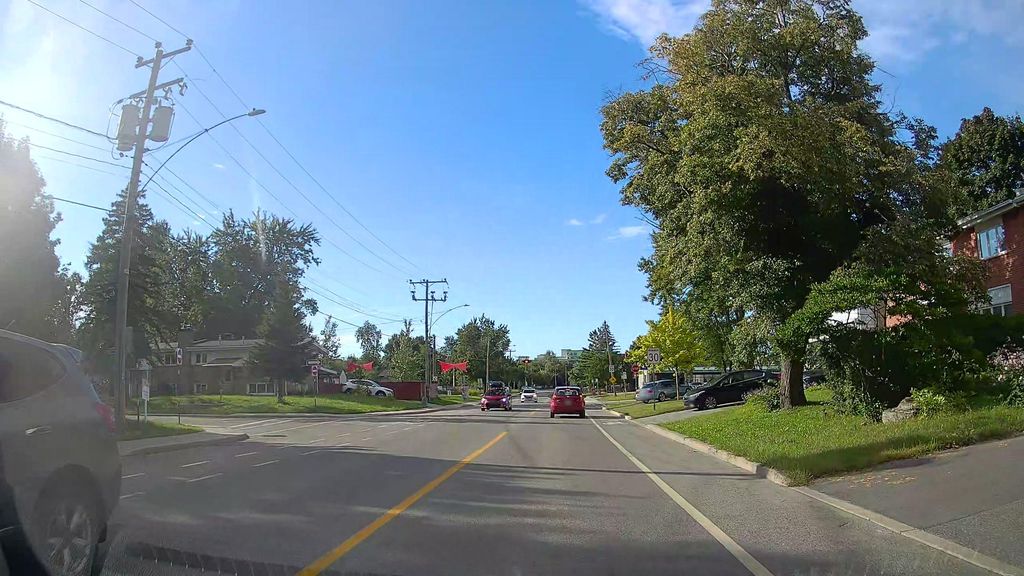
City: montreal